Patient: sex M, age 47
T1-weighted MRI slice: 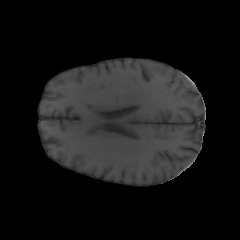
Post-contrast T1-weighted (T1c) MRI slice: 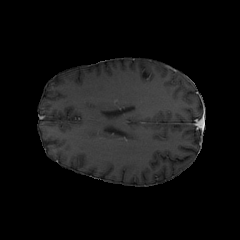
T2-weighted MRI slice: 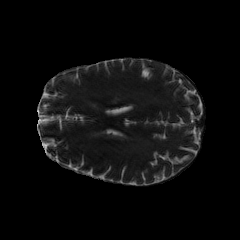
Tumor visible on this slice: no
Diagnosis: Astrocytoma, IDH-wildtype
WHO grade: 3